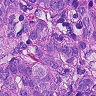
Metastatic tissue present: yes